Question: Is it possible to center an image only trough setting a class to the 'img' tag without side effects? The problem is the following: I have an anchor around an image. If I use the following CSS
'''
.aligncenter {
clear: both;
display: block;
margin-left: auto;
margin-right: auto;
}
'''
And this (stripped down) HTML:
'''
<a href="/path/to/image.jpg" class="fancybox" rel="fancybox" title="System">
<img src="/path/to/image.jpg" title="System" class="aligncenter">
</a>
'''
the link takes the whole width of the main div. This means not only the image is clickable - also the space around the image (actually the whole width) is clickable. This is through the CSS 'display: block'.

How can I center an image without using a parent div? I don't want the whole area clickable.
Background:
You can read <URL>. I need this for my own theme. According to the moderators there this should be only a CSS question and doesn't have to do with changing code in Wordpress.
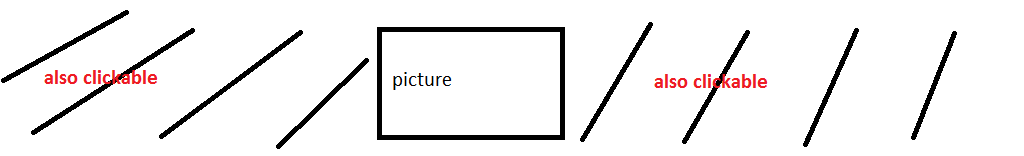
Answer: Second answer:
paste this in 'functions.php'
'''
add_filter('image_send_to_editor','give_linked_images_class',10,8);
function give_linked_images_class($html, $id, $caption, $title, $align, $url, $size, $alt = '' ) {
// only do this on center
if($align == 'center') {
$html = str_replace('aligncenter', '', $html);
$html = '<p style="width: 100%; text-align: center;" >'.$html.'</p>';
}
return $html;
}
'''
Down side, this won't effect already inserted images...
Also if you can please move the style of the '<p>' to the stylesheet.